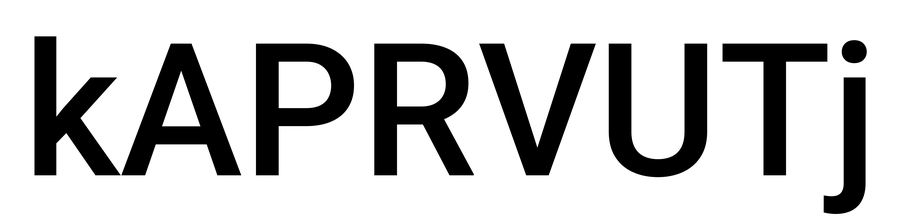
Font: Roboto_Medium